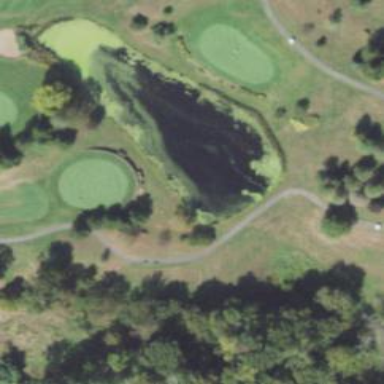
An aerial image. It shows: Service road designated as golf cart path.